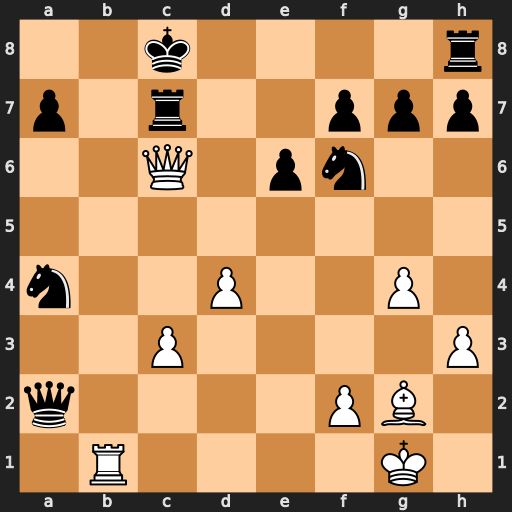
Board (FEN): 2k4r/p1r2ppp/2Q1pn2/8/n2P2P1/2P4P/q4PB1/1R4K1
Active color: w
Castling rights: -
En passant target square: -
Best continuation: Rb8+ Kxb8 Qa8#